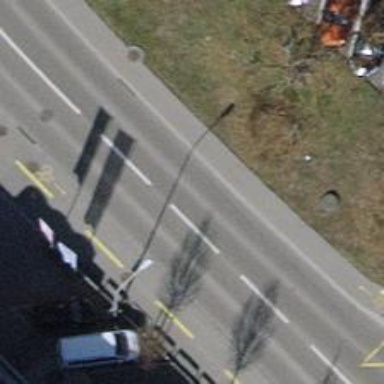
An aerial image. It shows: Primary highway with asphalt surface. There is separate sidewalk on the right and cycle track.